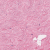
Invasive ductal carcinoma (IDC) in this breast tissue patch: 0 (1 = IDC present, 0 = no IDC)